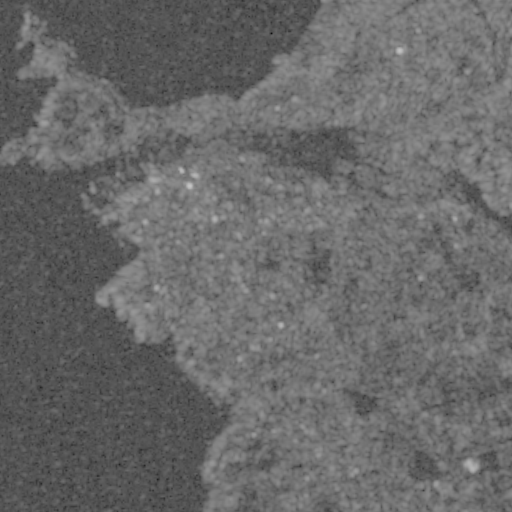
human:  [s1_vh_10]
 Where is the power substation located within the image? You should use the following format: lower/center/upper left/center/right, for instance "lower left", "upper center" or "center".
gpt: The power substation is located in the center of the image.
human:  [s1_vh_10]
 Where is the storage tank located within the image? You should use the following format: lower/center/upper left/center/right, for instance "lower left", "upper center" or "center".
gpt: The storage tank is located in the lower right of the image.
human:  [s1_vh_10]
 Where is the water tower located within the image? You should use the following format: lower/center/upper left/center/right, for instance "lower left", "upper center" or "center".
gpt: The water tower is located in the upper right of the image.
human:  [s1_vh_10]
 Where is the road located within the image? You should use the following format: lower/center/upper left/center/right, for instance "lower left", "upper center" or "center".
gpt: There is no road in the image.

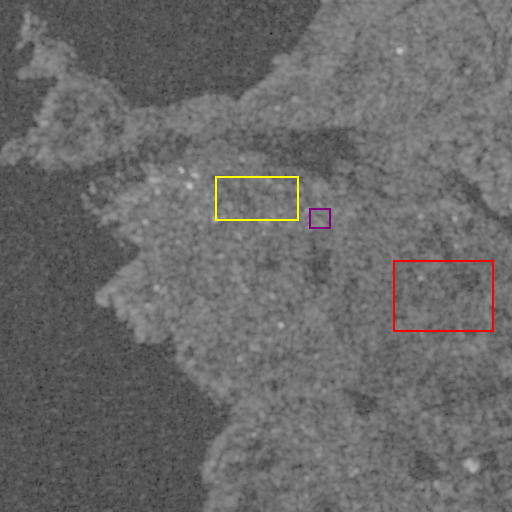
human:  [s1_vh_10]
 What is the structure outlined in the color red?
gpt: The structure outlined in red is a crop field.
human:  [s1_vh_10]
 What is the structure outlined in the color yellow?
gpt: The structure outlined in yellow is a park.
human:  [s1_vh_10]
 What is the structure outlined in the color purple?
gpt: The structure outlined in purple is a parking lot.
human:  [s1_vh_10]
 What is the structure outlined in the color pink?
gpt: There is no pink outline.